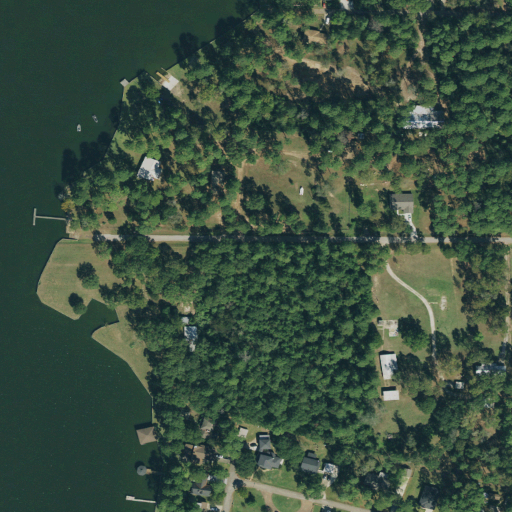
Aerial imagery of cliff(s) in Texas named Johnson Bluff containing evergreen forest, open water, open development, mixed forest, pasture, low intensity development, medium intensity development, and grassland